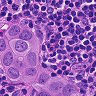
Metastatic tissue present: yes